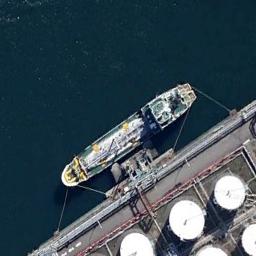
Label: ship